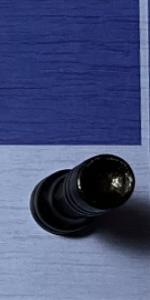
Label: Rook_Black